七年级 · 度量几何学
在运动会的铅球比赛中, 甲、乙、丙三名同学推铅球的最远落球点分别是点 $A, B, C$ (如图), 则下列说法正确的是. ( )

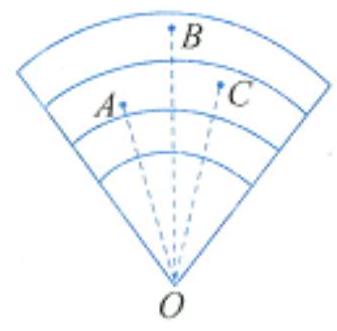
A. 甲的成绩最好, 乙次之
B. 乙的成绩最好, 甲次之
C. 丙的成绩最好, 甲次之
D. 乙的成绩最好, 丙次之
答案: D